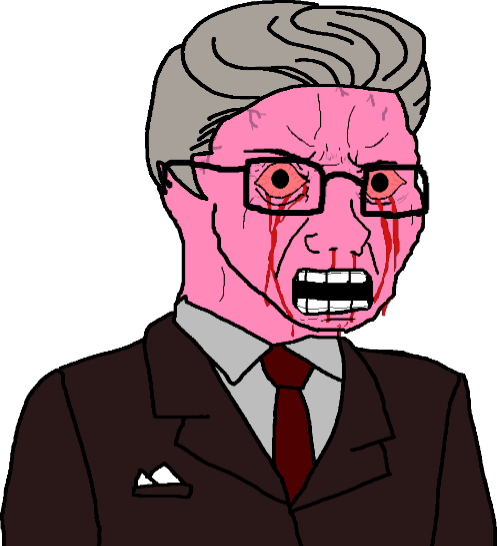
Label: 5_Rage